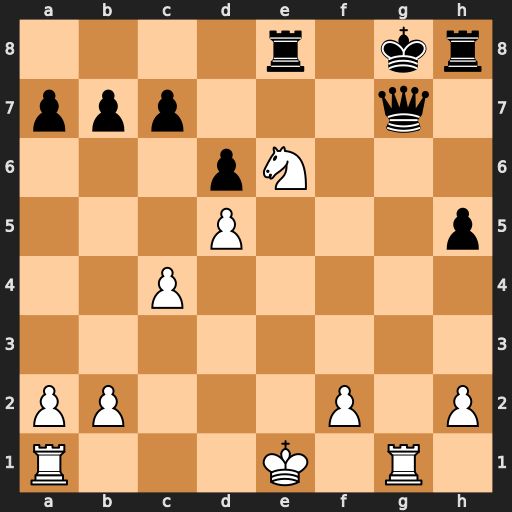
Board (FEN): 4r1kr/ppp3q1/3pN3/3P3p/2P5/8/PP3P1P/R3K1R1
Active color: w
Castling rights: Q
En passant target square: -
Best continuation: Rxg7#